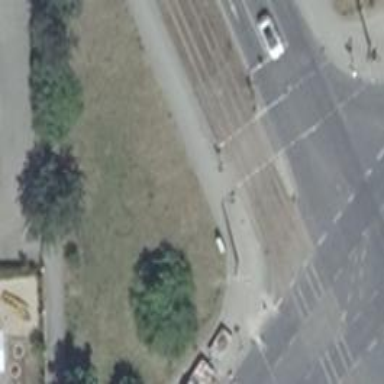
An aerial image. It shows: Railway crossing with traffic signals.